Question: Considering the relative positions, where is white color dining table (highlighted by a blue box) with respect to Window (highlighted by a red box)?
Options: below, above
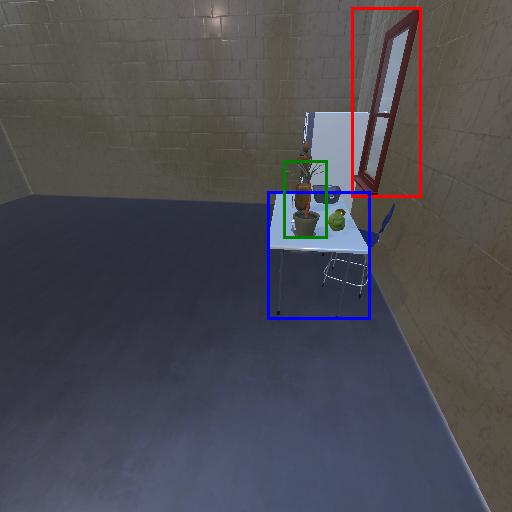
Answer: below